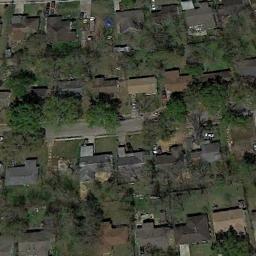
Label: residential